Question: I tried to write a simple programm with hibernate and MySQL but I get this error:
'''
INFO: Configuration resource: /hibernate.cfg.xml
Aug 06, 2013 3:51:37 PM org.hibernate.cfg.Configuration addResource
INFO: Reading mappings from resource : /hibernate-contact.hbm.xml
resource: /hibernate-contact.hbm.xml not found
BUILD SUCCESSFUL (total time: 0 seconds)
'''
This is my mapping file:
'''
<?xml version="1.0" encoding="UTF-8"?>
<!DOCTYPE hibernate-mapping PUBLIC "-//Hibernate/Hibernate Mapping DTD 3.0//EN" "http://hibernate.sourceforge.net/hibernate-mapping-3.0.dtd">
<hibernate-mapping>
<class name="Untersuchungsraum.Contact" table="contact"/>
<id column="firstname" type="string" >
<generator class="native">
</generator>
</id>
<property name="firstname">
<column name="firstname"></column>
</property>
<property name="lastnamename">
<column name="lastname"></column>
</property>
<property name="email">
<column name="email"></column>
</property>
...
'''
and it is my XML configuration file:
'''
<hibernate-configuration>
<session-factory>
<property name="hibernate.dialect">org.hibernate.dialect.MySQLDialect</property>
<property name="hibernate.connection.driver_class">com.mysql.jdbc.Driver</property>
<property name="hibernate.connection.url">jdbc:mysql://localhost:3306/rcf?zeroDateTimeBehavior=convertToNull</property>
<property name="hibernate.connection.username">root</property>
<mapping resource="/hibernate-contact.hbm.xml"/>
<mapping/>
</session-factory>
</hibernate-configuration>
'''
an my project looks like this:

why I do get this problem and hw can I solve it?
my 'hbm.xml' file is:
'''
<?xml version="1.0" encoding="UTF-8"?>
<!DOCTYPE hibernate-mapping PUBLIC "-//Hibernate/Hibernate Mapping DTD 3.0//EN" "http://hibernate.sourceforge.net/hibernate-mapping-3.0.dtd">
<hibernate-mapping>
<class name="Untersuchungsraum.Contact" table="contact">
<property name="firstname">
<column name="Firstname"></column>
</property>
<property name="lastname">
<column name="lastname"></column>
</property>
<property name="email">
<column name="email"></column>
</property>
</class>
</hibernate-mapping>
'''
and my POJO Class:
'''
package Untersuchungsraum;
public class Contact {
private String email;
private String firstname;
private String lastname;
public String getEmail() {
return email;
}
public void setEmail(String email) {
this.email = email;
}
public String getFirstname() {
return firstname;
}
public void setFirstname(String firstname) {
this.firstname = firstname;
}
public String getLastname() {
return lastname;
}
public void setLastname(String lastname) {
this.lastname = lastname;
}
'''
}
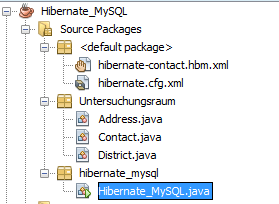
Answer: Try putting '.xml' and '.hbm.xml' in the 'src' folder, instead of this package.